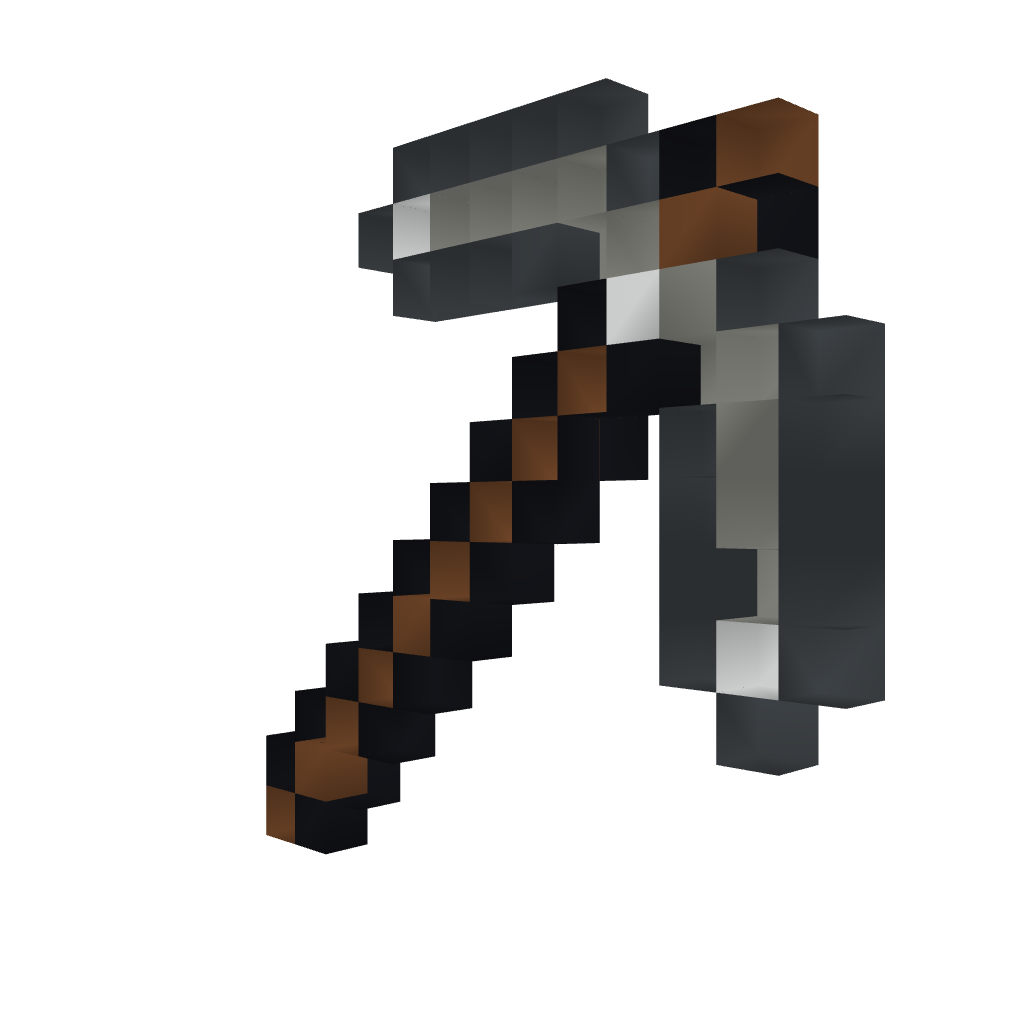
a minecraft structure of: Iron Pickaxe